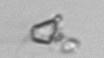
Label: detritus_transparent